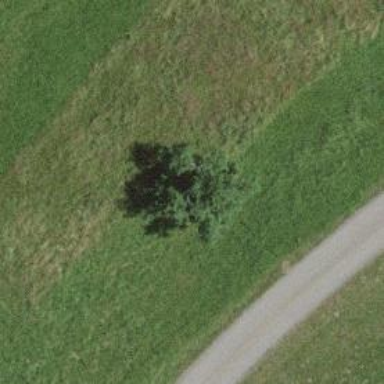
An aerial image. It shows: Beautiful tree in nature.